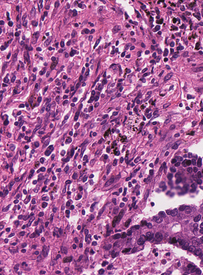
Tumor epithelial tissue: yes
Tumor-associated stroma tissue: yes
Normal tissue: no